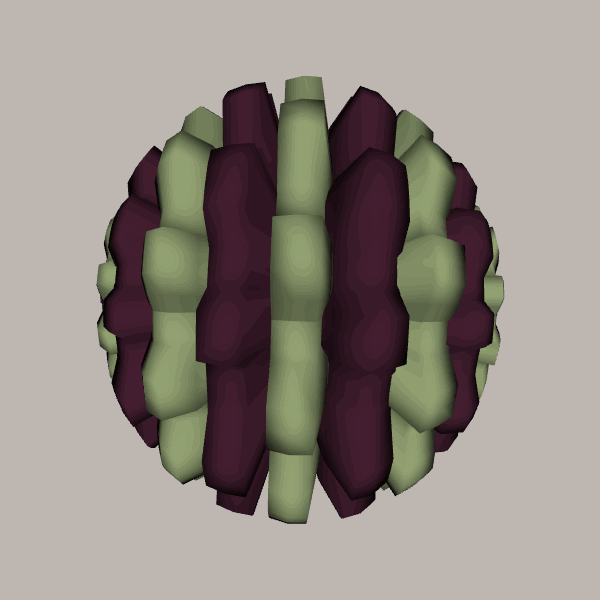
Background: light